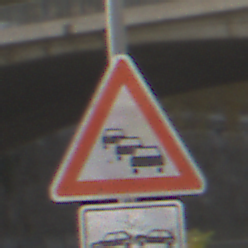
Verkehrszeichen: Stau
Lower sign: Entfernungsangaben2
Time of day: MorningAfternoon
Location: Outdoor (Suburban)
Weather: PartlyCloudy
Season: NotSpecified
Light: Natural